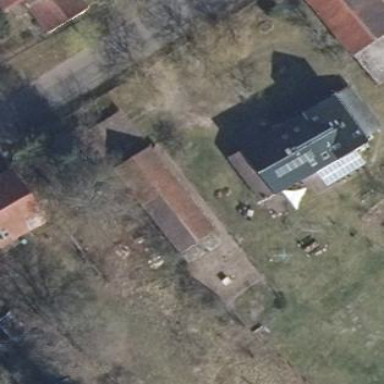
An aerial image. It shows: Farm auxiliary building.